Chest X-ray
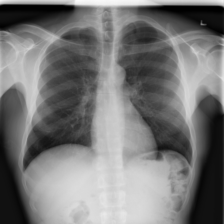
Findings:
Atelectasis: negative
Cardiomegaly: negative
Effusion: negative
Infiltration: negative
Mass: negative
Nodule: negative
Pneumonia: negative
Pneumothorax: negative
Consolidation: negative
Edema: negative
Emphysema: negative
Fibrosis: negative
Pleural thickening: negative
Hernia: negative